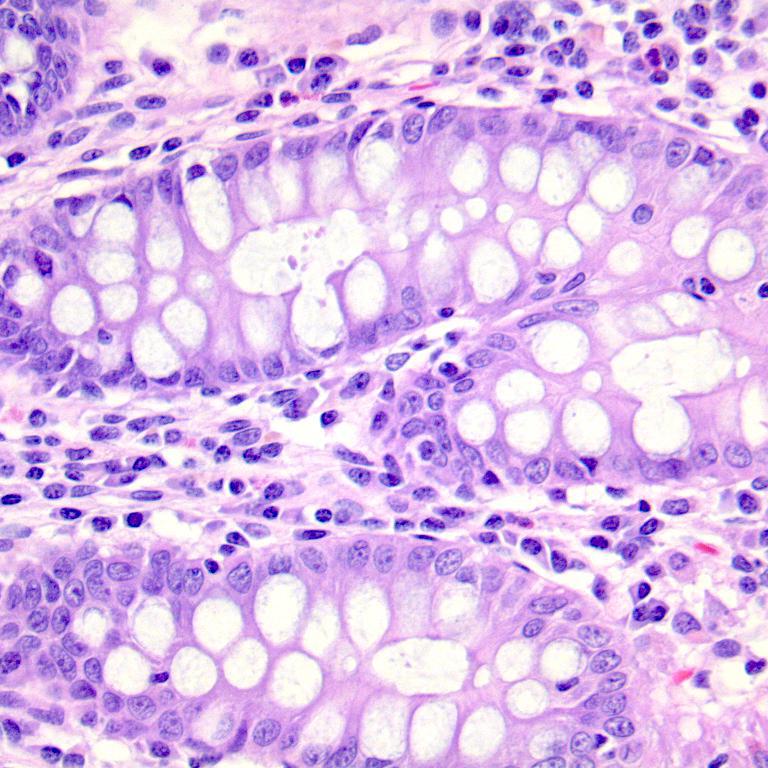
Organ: colon
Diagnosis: benign